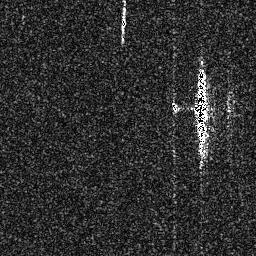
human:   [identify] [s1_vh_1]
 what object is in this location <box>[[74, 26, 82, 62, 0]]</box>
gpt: <ref>1 large ship at the right</ref>